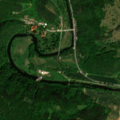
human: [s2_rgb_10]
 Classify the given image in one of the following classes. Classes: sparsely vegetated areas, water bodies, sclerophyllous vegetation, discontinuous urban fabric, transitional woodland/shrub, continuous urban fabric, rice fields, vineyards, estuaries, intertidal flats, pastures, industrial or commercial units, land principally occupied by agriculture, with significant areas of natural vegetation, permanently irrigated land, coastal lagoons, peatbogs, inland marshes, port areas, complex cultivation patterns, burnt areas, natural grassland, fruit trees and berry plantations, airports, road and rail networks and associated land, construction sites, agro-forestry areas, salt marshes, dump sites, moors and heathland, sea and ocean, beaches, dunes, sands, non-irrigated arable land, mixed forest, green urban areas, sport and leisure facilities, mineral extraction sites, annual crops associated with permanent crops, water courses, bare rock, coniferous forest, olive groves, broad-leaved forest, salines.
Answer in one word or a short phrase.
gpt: non-irrigated arable land, land principally occupied by agriculture, with significant areas of natural vegetation, broad-leaved forest, coniferous forest, mixed forest